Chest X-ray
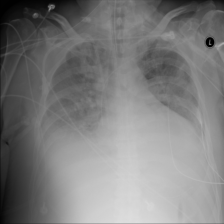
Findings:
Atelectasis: negative
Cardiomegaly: negative
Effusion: positive
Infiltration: positive
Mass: negative
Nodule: negative
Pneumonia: negative
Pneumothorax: negative
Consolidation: negative
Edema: negative
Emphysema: negative
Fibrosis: negative
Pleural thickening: negative
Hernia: negative